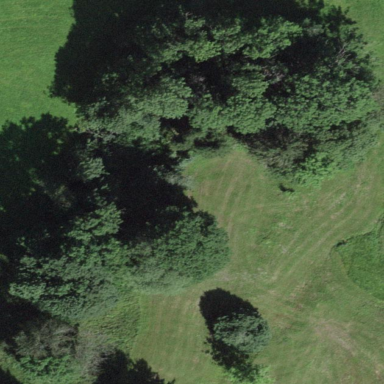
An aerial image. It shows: Mixed leaf-type forest area.